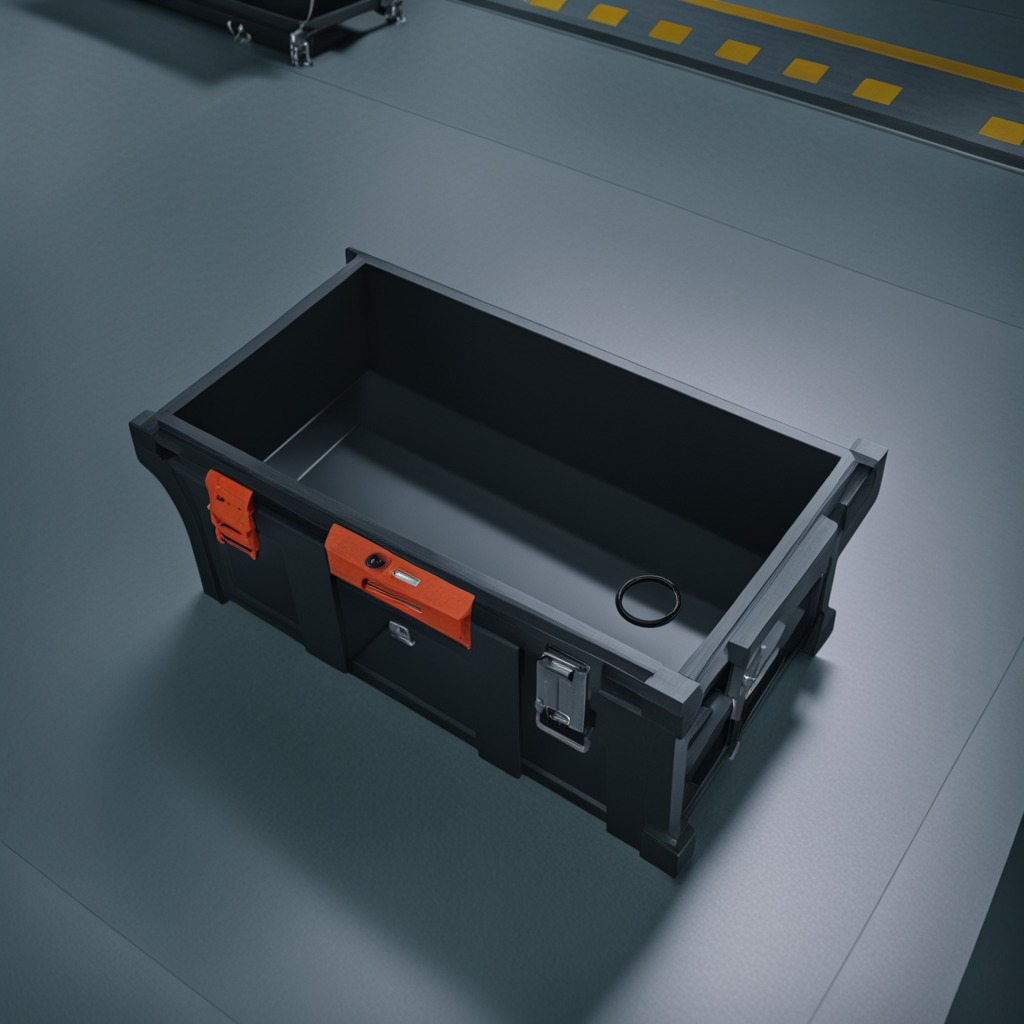
A rubber O-ring is lying on the toolbox surface in an airplane hangar workshop.